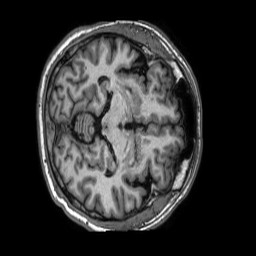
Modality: T1w
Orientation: axial
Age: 62
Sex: male
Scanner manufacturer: philips
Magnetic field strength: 1.5 T
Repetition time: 0.007212 s
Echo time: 0.003262 s